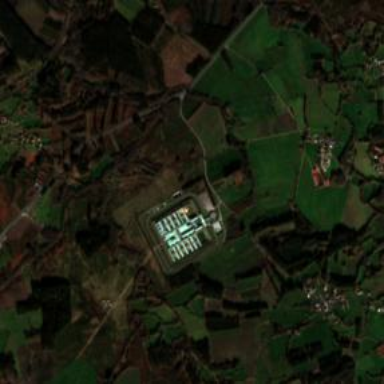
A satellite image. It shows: Prison.